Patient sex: M
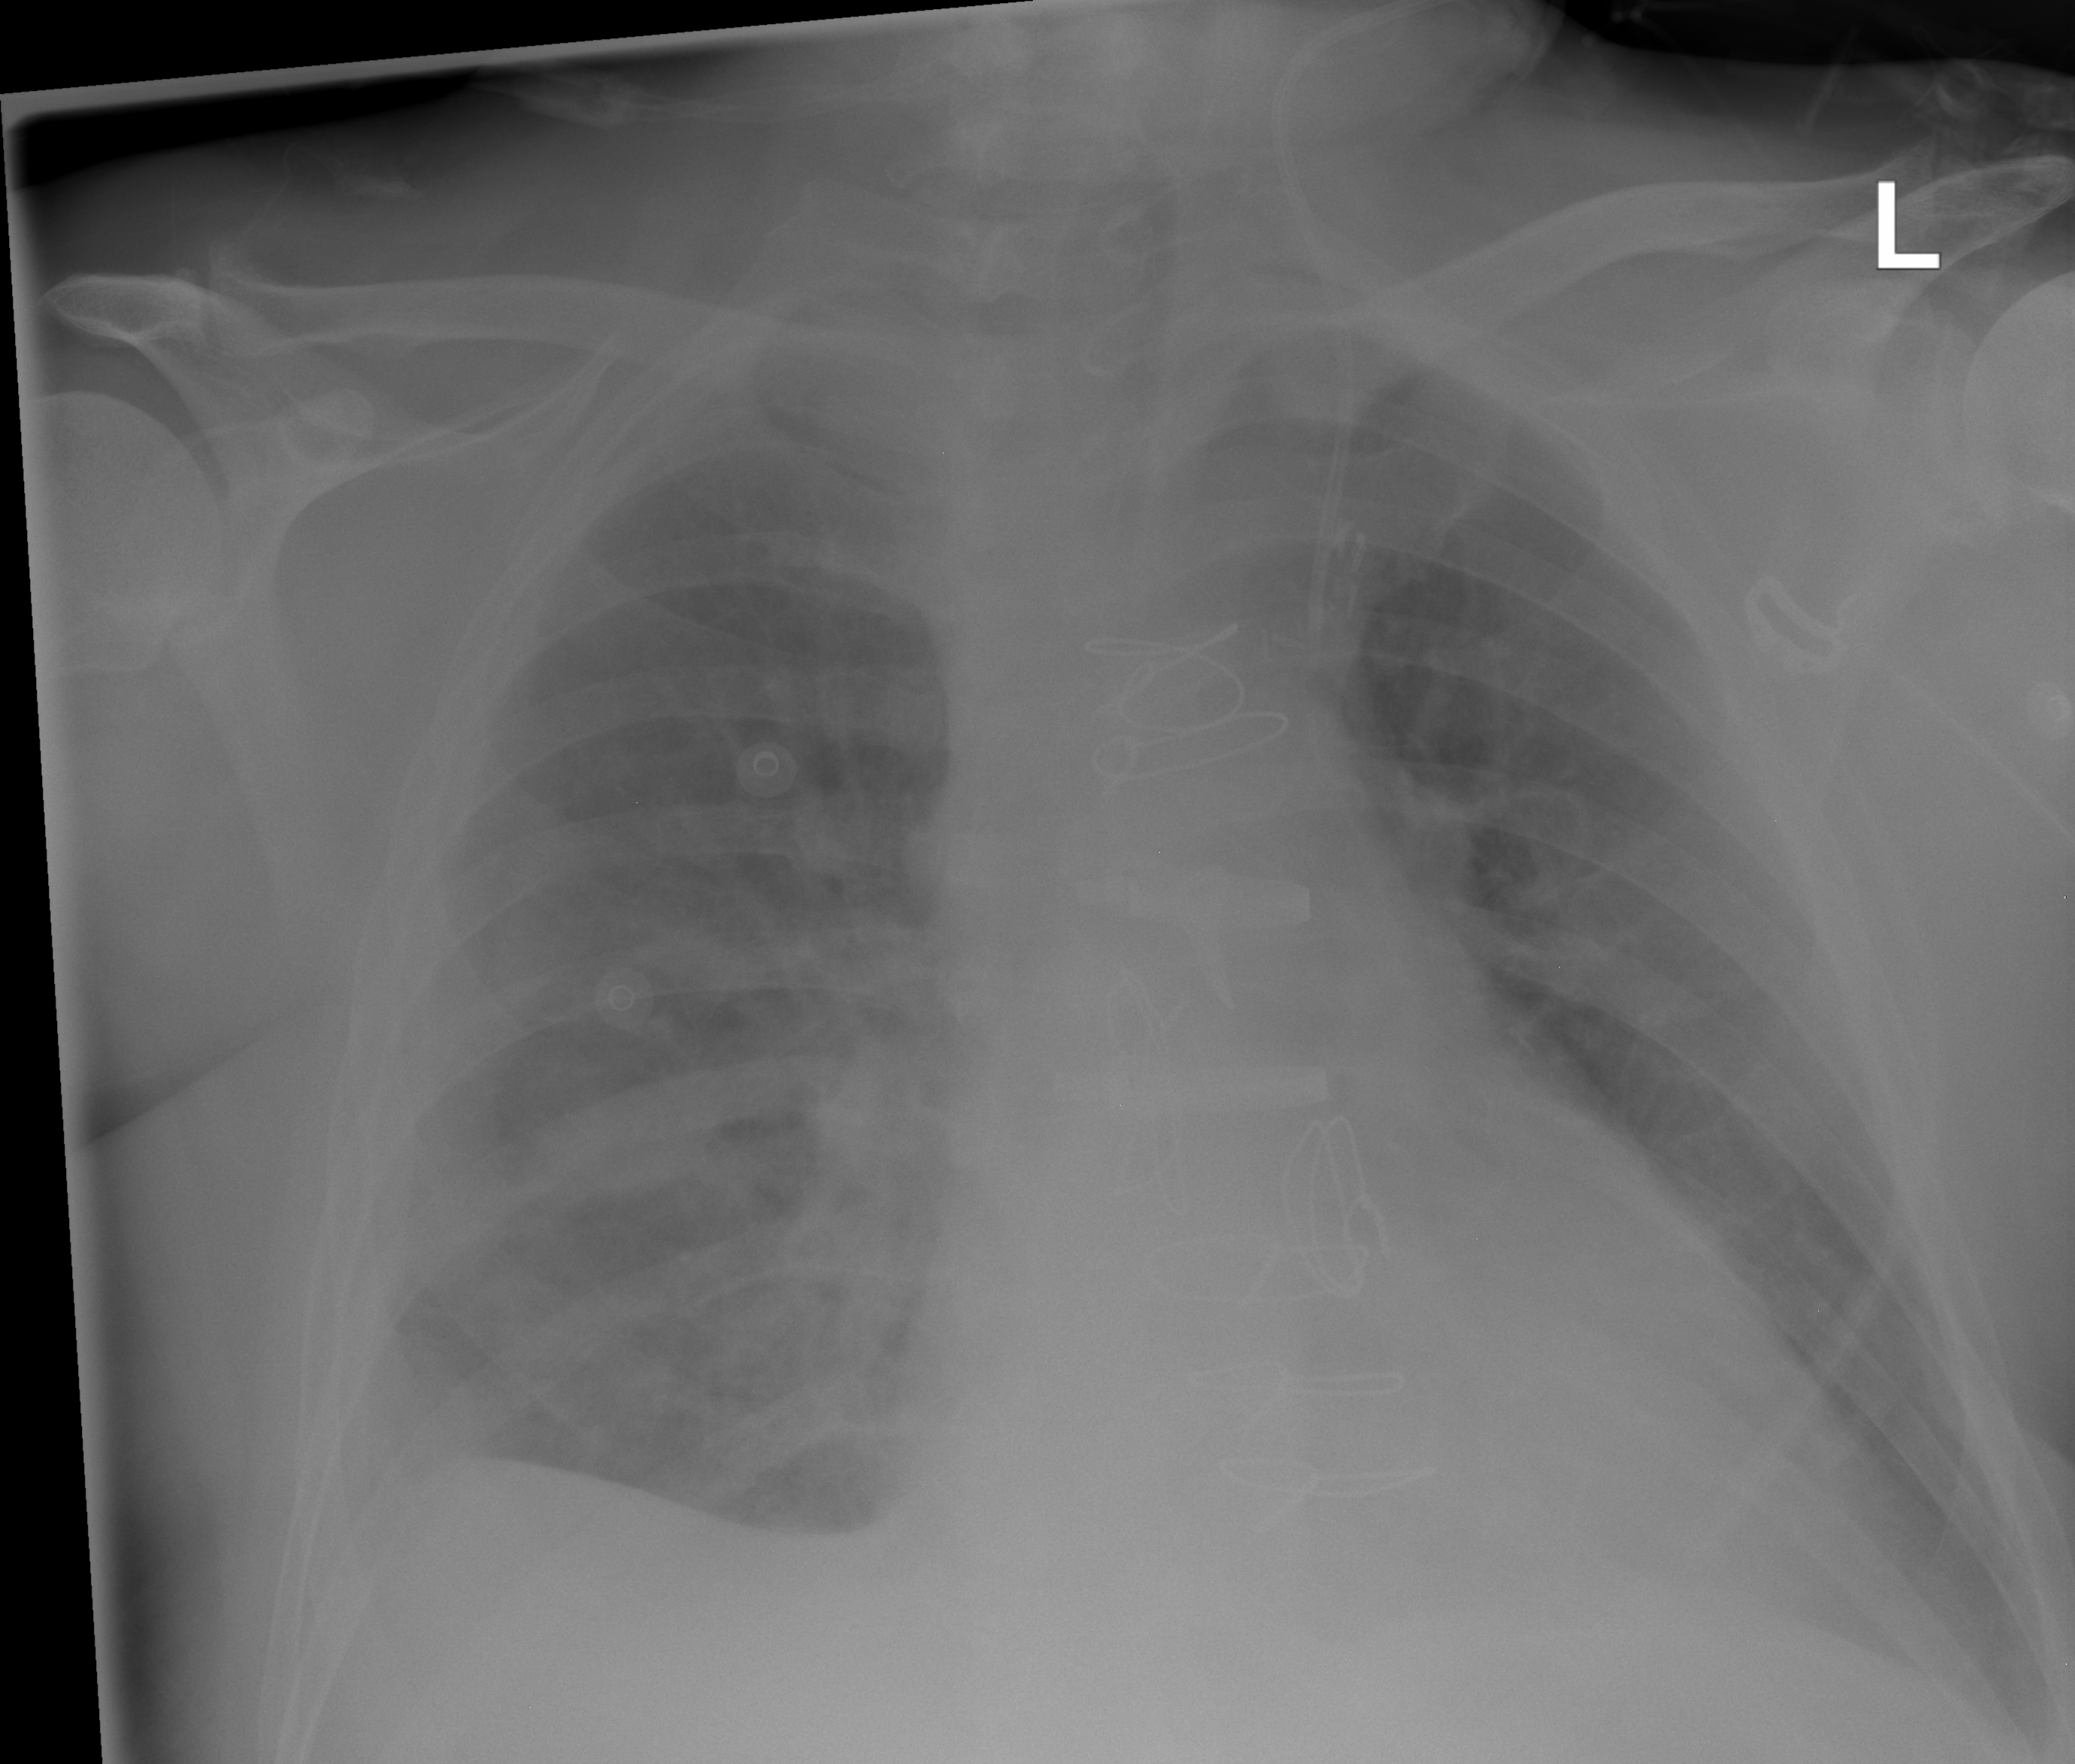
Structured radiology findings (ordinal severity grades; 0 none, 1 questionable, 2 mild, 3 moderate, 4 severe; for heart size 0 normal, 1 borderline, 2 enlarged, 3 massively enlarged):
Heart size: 0
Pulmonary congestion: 2
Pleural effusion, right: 2
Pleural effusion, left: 0
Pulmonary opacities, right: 2
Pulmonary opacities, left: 2
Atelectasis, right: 2
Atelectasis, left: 2